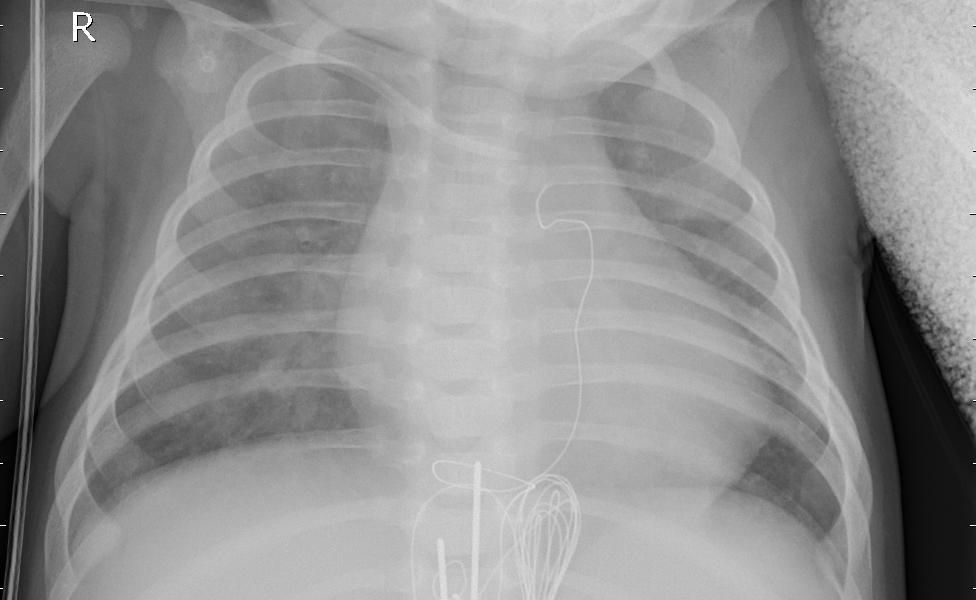
Diagnosis: PNEUMONIA